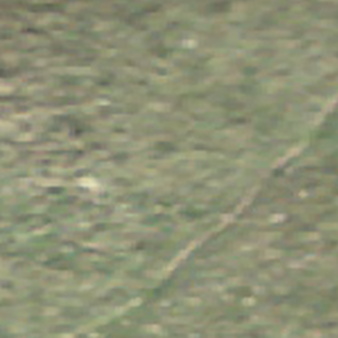
Label: other